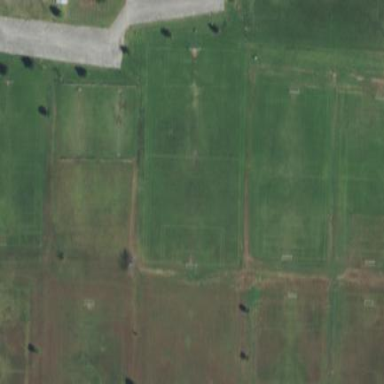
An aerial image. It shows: Soccer pitch for outdoor sports and leisure activities.